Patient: sex M, age 38
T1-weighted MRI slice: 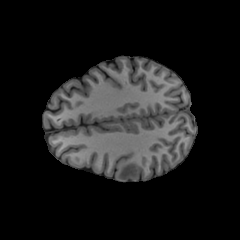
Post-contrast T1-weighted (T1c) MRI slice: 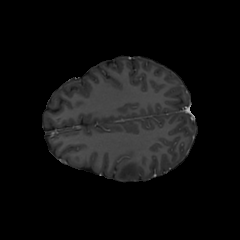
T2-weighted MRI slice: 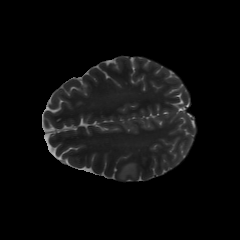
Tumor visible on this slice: yes
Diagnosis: Astrocytoma, IDH-mutant
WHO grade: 2